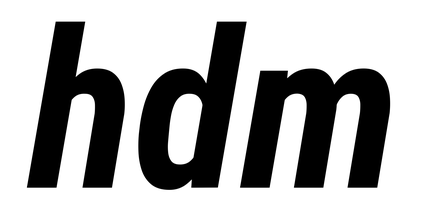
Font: Roboto-Italic_Condensed_Bold_Italic